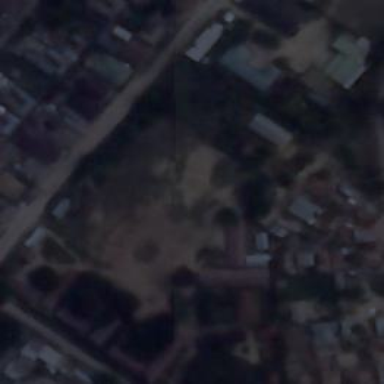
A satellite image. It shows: School.